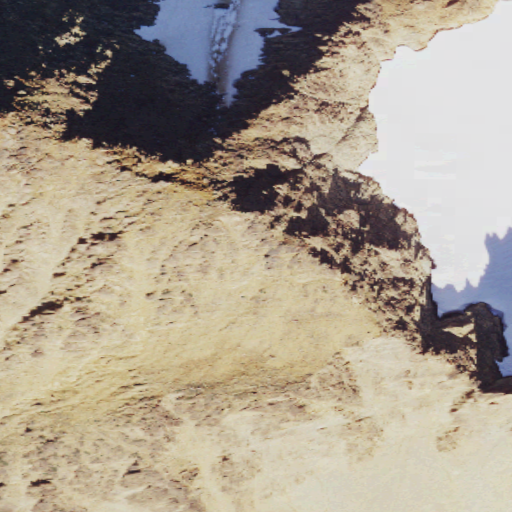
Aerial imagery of mountain in Washington named South Twin containing barren land, snow, and grassland